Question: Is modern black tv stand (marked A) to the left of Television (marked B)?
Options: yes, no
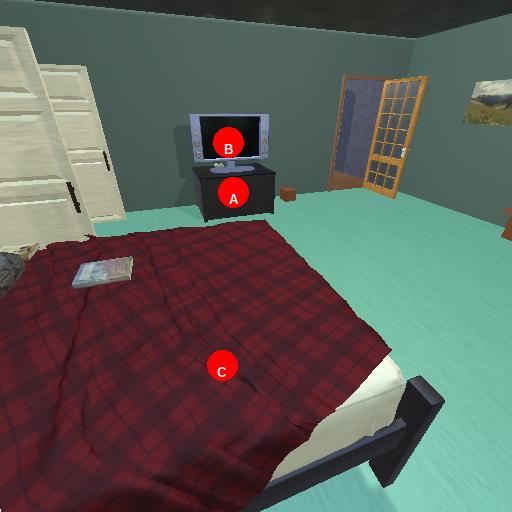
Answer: yes